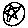
Label: star